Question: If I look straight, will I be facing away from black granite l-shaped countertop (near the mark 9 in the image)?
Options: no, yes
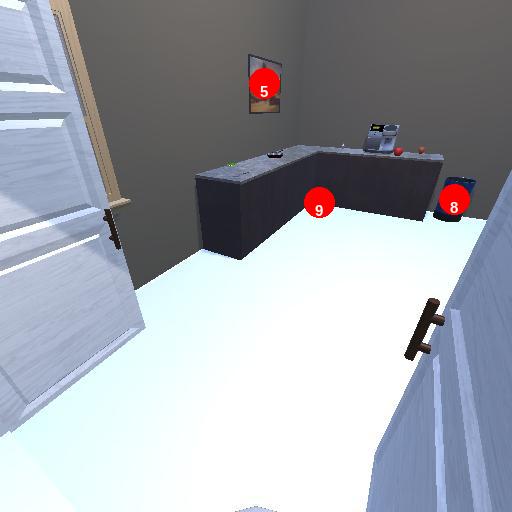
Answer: no